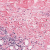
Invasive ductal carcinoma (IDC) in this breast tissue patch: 0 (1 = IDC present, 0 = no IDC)